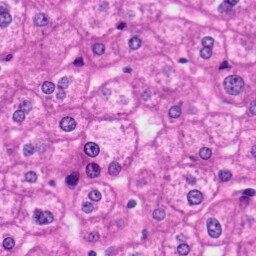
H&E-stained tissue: Liver